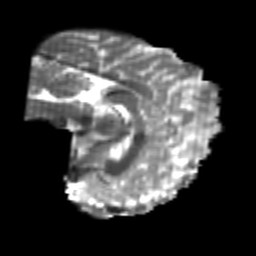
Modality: T2w
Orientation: sagittal
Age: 25
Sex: female
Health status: healthy
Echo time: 0.074 s